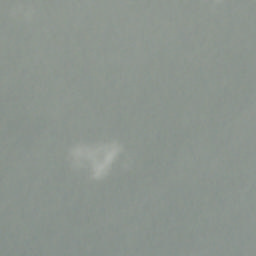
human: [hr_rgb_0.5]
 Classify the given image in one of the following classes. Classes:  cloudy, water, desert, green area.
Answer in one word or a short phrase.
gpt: cloudy